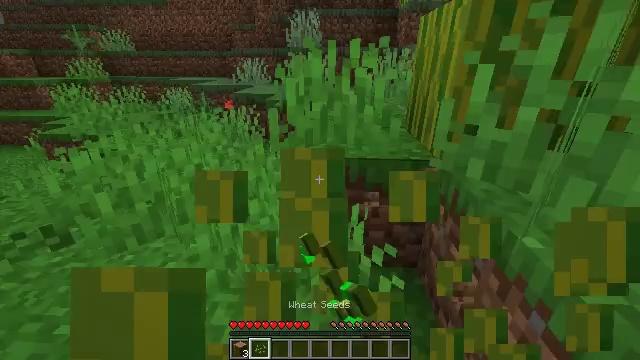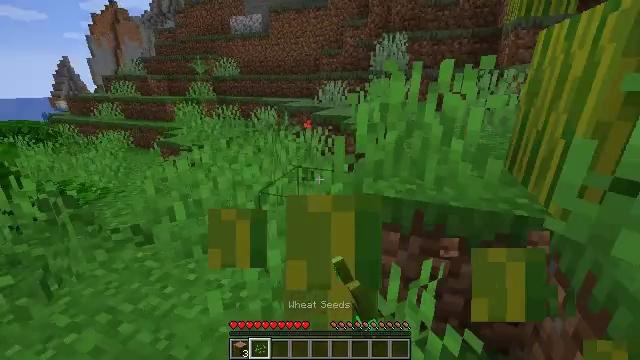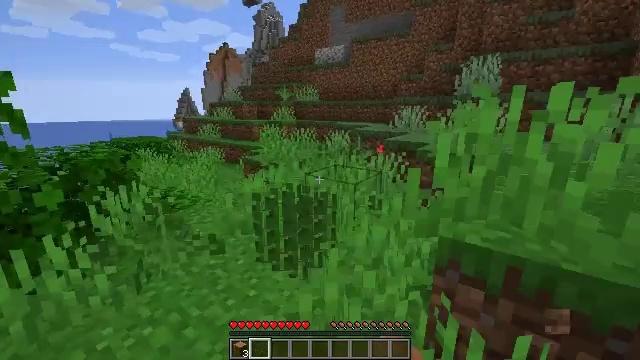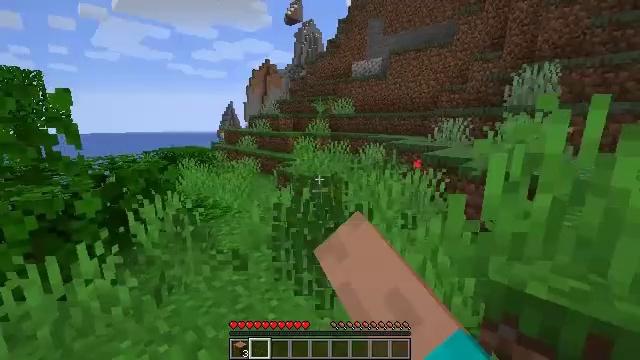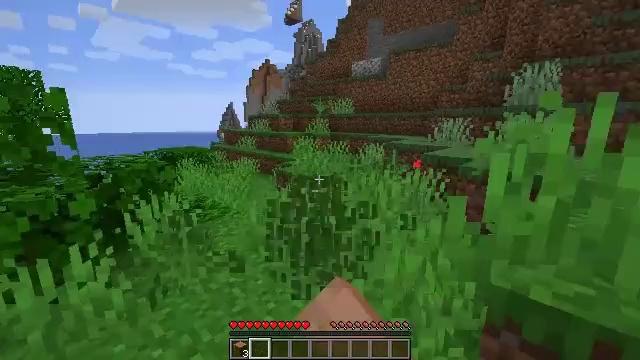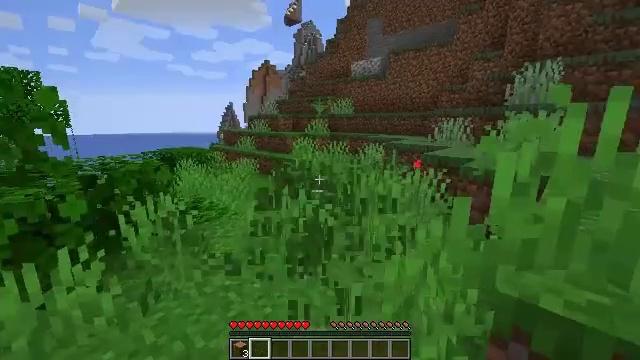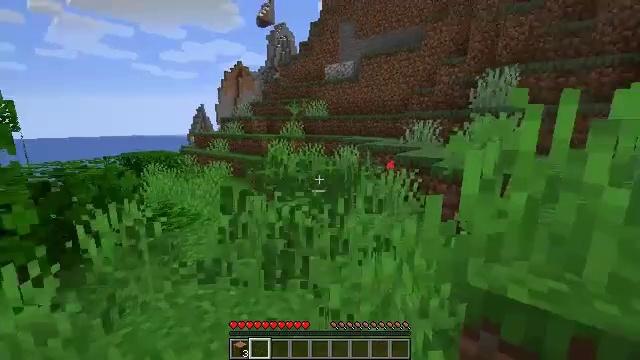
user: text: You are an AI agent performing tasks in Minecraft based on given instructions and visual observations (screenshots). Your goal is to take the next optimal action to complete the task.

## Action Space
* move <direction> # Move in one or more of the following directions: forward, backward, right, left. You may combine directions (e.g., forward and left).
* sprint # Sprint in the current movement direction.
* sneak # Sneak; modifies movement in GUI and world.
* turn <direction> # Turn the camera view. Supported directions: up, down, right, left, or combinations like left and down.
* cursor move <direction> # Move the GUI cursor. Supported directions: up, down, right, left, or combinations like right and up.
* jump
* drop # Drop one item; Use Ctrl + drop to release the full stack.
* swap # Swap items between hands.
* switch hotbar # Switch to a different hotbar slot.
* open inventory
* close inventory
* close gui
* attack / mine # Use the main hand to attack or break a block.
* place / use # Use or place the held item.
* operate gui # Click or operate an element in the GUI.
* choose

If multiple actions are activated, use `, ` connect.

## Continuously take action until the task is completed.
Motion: motion action
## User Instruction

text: Drop wheat seeds.
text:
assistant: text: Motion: move forward, turn left and up, attack / mine
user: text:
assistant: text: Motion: move forward, turn left and up, attack / mine, drop
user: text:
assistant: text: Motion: turn left and up, attack / mine, drop
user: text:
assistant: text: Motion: attack / mine, drop
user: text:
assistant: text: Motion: attack / mine
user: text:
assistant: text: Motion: turn right, attack / mine
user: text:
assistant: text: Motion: attack / mine